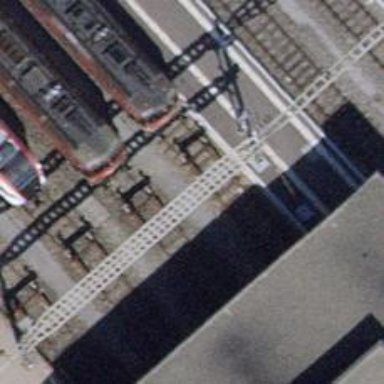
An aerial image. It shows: Railway buffer stop.